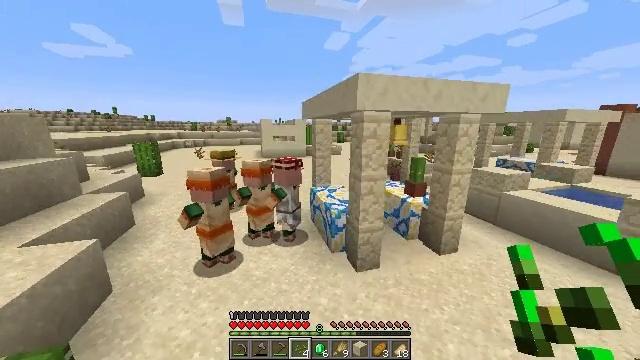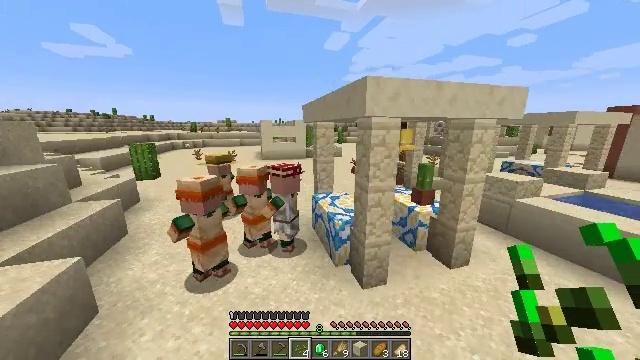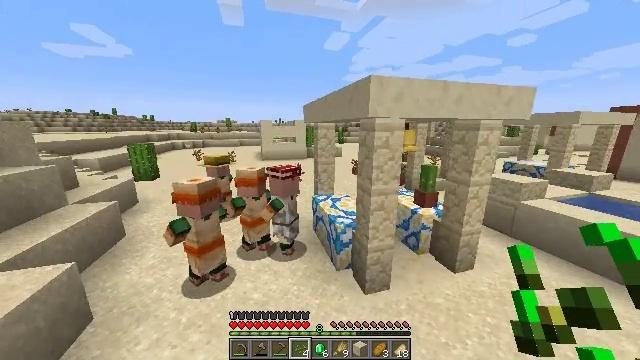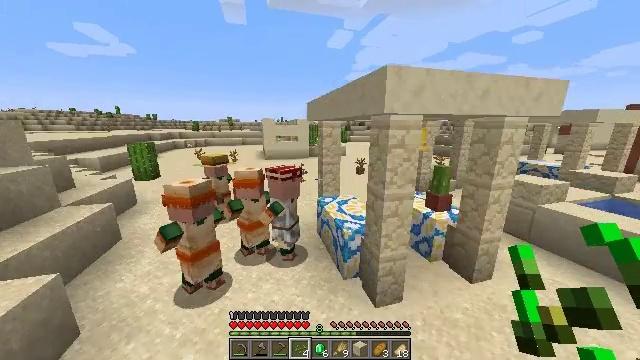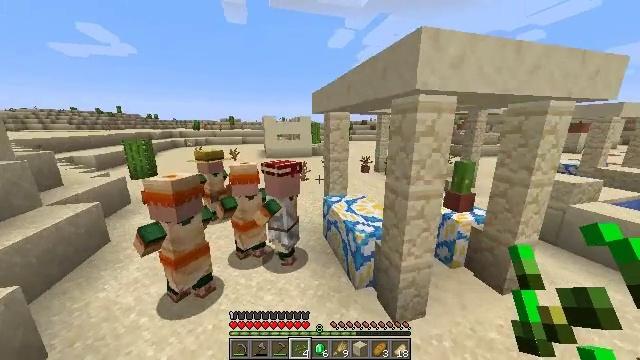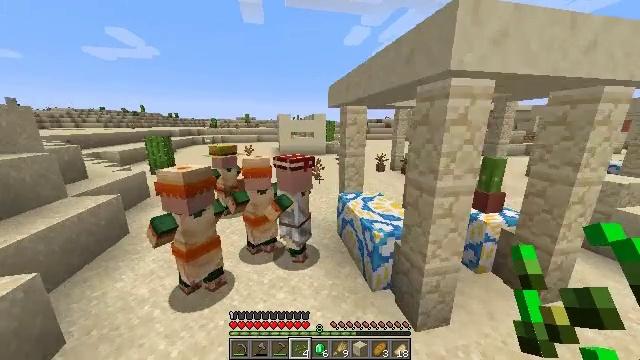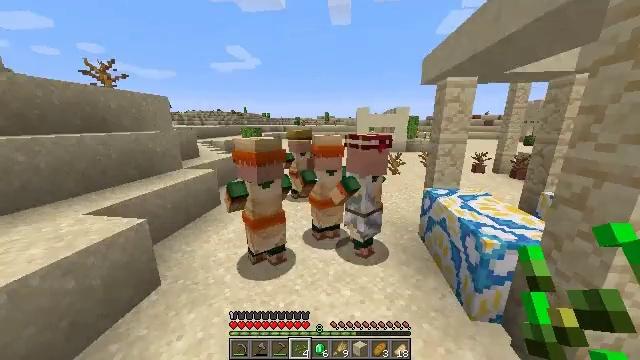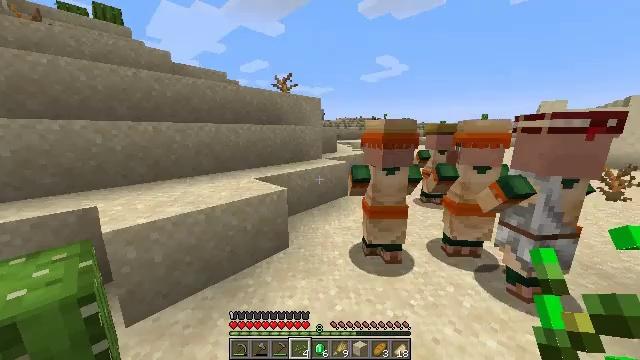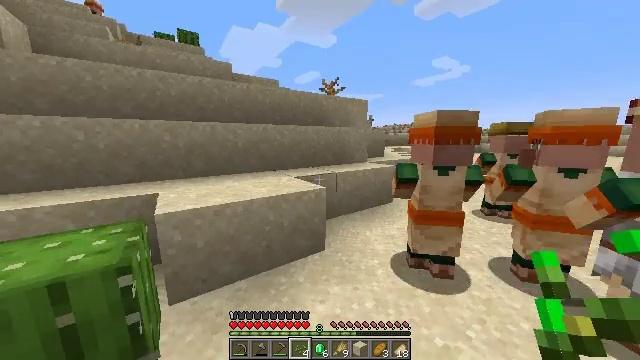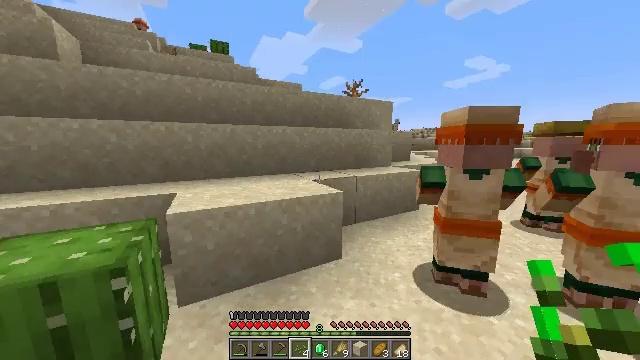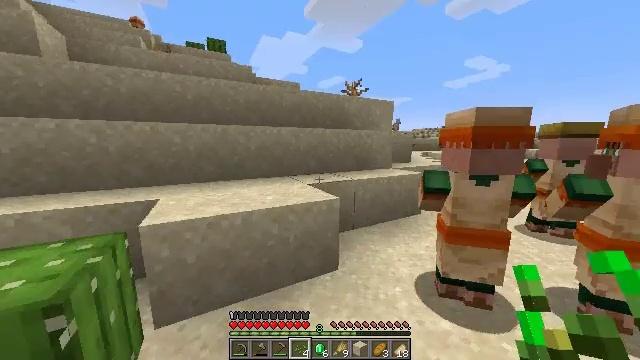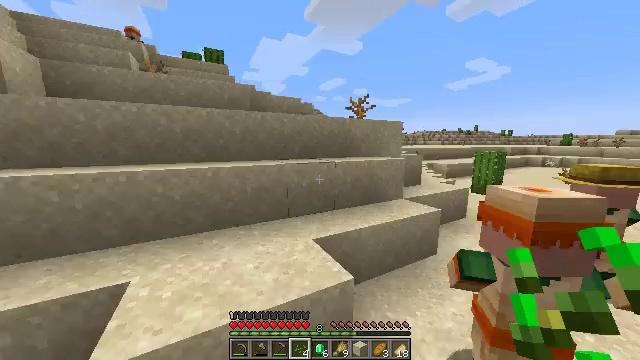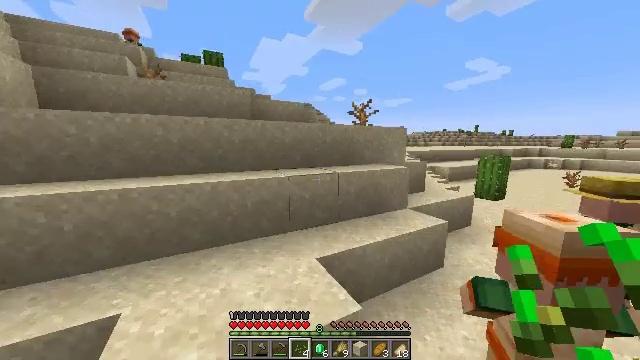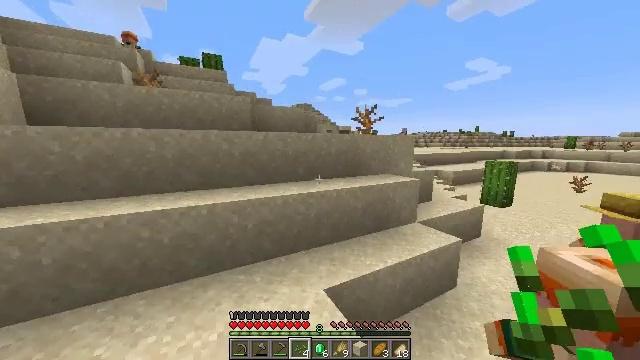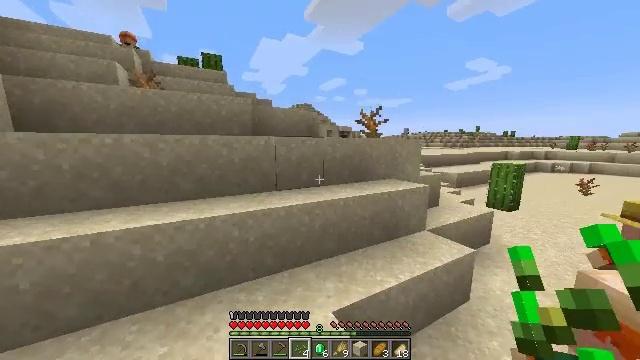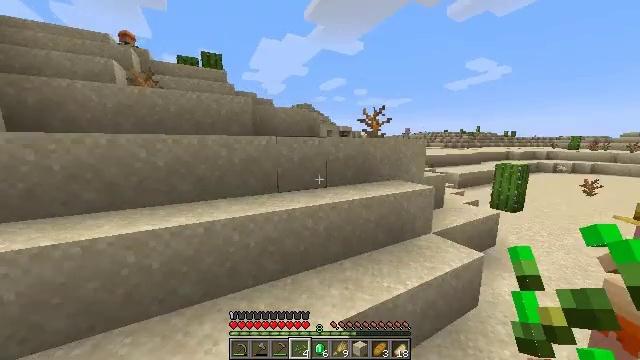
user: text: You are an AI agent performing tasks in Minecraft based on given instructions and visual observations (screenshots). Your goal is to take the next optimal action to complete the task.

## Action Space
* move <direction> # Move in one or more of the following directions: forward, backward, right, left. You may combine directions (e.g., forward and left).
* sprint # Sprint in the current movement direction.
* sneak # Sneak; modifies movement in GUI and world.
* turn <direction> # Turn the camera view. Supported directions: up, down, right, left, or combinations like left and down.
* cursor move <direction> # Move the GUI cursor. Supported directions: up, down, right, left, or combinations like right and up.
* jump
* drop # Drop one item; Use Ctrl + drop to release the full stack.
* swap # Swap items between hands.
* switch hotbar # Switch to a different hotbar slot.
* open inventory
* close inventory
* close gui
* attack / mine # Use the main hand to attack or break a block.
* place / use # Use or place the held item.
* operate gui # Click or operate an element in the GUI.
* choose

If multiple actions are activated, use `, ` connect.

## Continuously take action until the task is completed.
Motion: motion action
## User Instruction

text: Drop an emerald.
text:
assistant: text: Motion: move forward, sprint
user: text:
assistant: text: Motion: move forward and move left, sprint
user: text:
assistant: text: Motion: move forward and move left, sprint
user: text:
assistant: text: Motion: move forward and move left, sprint
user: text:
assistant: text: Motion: move forward and move left, sprint, turn left
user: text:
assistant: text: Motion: move forward and move left, sprint, turn left
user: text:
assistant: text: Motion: move forward and move left, sprint, turn left and up
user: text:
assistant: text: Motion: move forward and move left, sprint, turn left and up
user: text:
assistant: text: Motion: move forward and move left, sprint, turn left and up
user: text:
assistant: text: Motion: move forward and move left, sprint, jump
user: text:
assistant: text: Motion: move forward and move left, sprint, jump
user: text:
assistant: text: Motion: move forward and move left, sprint, jump
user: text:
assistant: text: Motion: move forward and move left, sprint, jump
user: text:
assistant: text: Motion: move forward and move left, sprint
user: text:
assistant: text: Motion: move forward and move left, sprint
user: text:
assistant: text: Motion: move forward, sprint
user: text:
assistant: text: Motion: move forward, sprint, turn right and down
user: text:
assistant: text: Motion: move forward, sprint, turn right and down
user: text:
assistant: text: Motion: move forward, turn right and down
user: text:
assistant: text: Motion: move forward, turn right and down
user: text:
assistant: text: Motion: move forward, turn right
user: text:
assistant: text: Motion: move forward
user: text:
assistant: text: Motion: move forward
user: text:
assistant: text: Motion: move forward
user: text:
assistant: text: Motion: move forward
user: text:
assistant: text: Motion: move forward
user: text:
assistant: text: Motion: move forward
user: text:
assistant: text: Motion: move forward, turn left and up
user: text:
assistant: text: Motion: move forward and move right, turn left and up
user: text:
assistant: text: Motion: move forward and move right, turn left and up